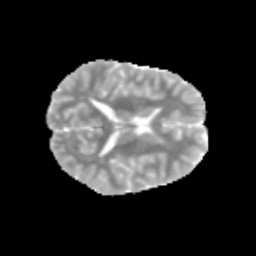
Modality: MD
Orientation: axial
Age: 13
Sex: male
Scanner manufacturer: siemens
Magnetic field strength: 3 T
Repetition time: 3.8 s
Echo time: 0.07 s